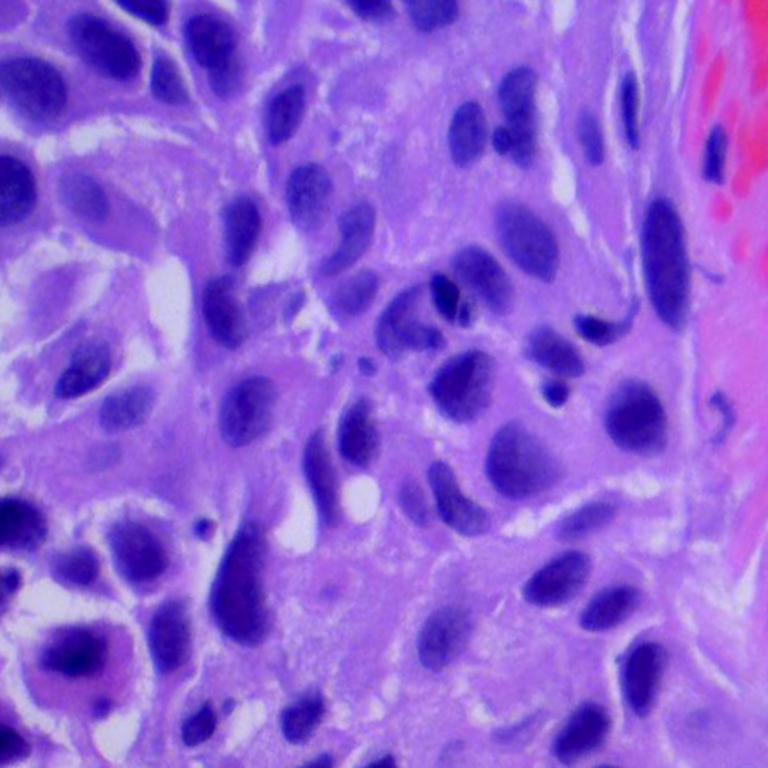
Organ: lung
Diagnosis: squamous carcinomas